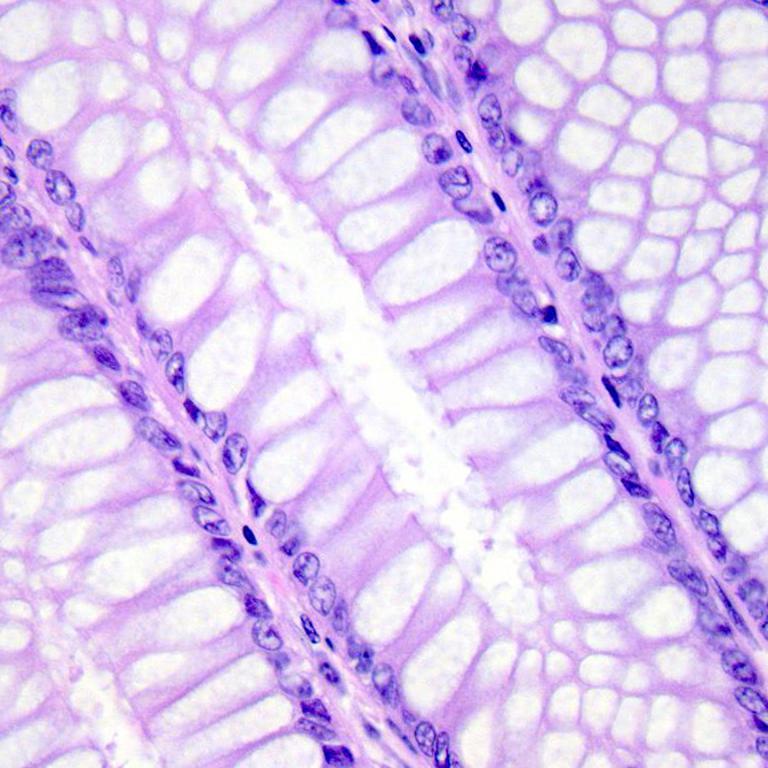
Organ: colon
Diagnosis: benign